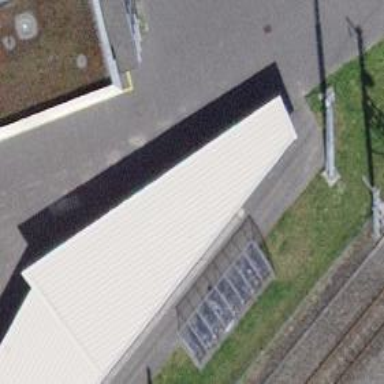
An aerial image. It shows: Bicycle parking area.